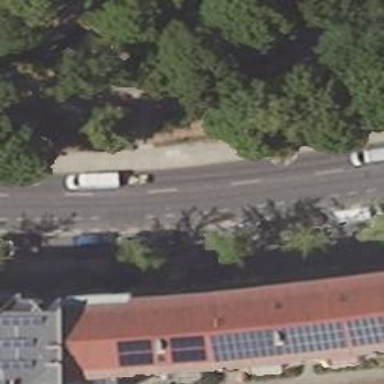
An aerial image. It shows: Tertiary road with asphalt surface and cycle track on the right side.